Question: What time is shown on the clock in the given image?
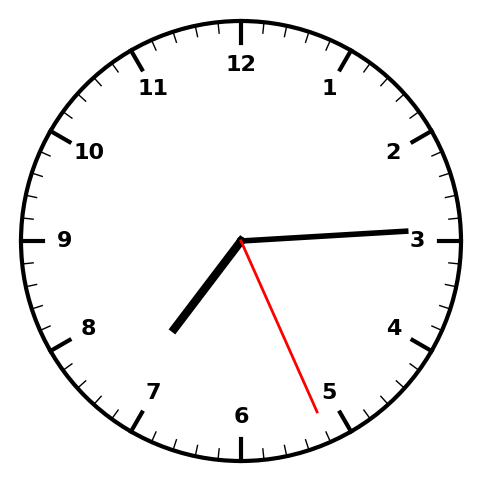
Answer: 07:14:26